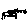
Label: triangle